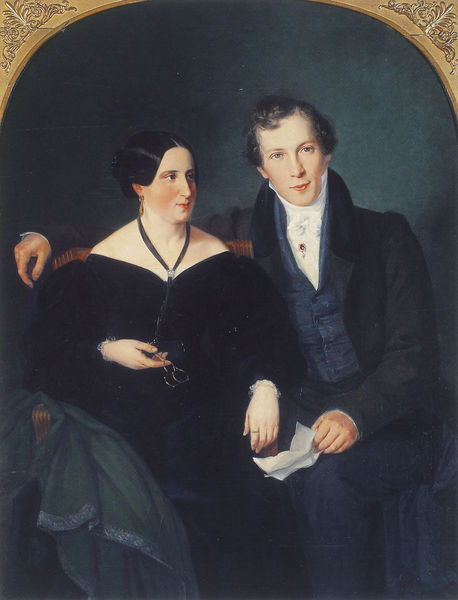
Titel: Selbstbildnis mit seiner ersten Frau Adelheid, geb. Cleve
Künstler: Moritz Daniel Oppenheim
Institution: Frankfurt a. M., Jüdisches Museum
Schlagwörter: blau, dunkel, gemälde, hand, haut, kopf, mann, weiß, grün, finger, frau, frisur, hintergrund, kleid, mund, nase, ohr, ohrring, schwarz, stuhl, dame, tuch, anzug, hemd, jacke, jung, arm, augen, bluse, falten, gesicht, kragen, rahmen, samt, herr, hände, portrait, porträt, öl, gewand, gold, reich, stoff, decke, paar, borte, brosche, rouge, scheitel, schultern, dutt, papier, lehne, halsband, kette, frack, fliege, ring, tor, geschwister, doppelporträt, brille, ehepaar, brief, sehhilfe, gtor